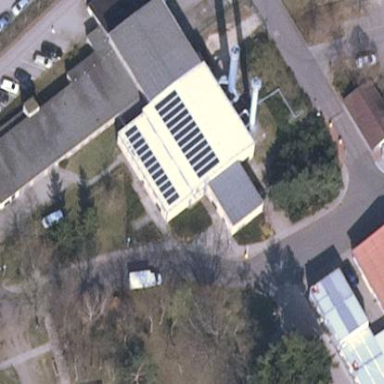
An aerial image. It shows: Hospital building.